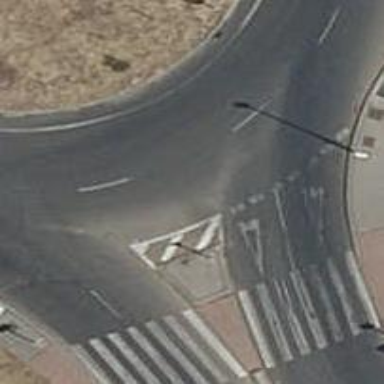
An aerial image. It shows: Tertiary road that leads to roundabout.